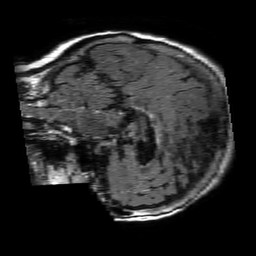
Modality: FLAIR
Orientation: sagittal
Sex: female
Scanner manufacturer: philips
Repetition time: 11 s
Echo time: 0.125 s